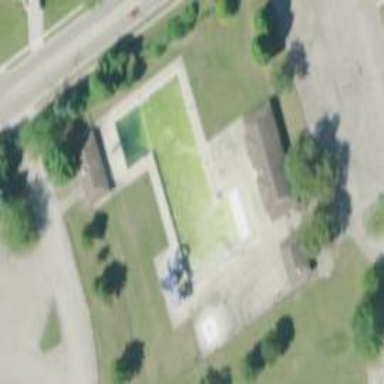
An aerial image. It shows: Swimming pool area designated for leisure and sports activities.